Question: It seems I'm having an issue with either margin or padding... I can't tell which because when I make adjustments to either, it doesn't affect them. Maybe it's neither that's provoking the problem. What I'm referring to is the margin/padding above the title for the card.

But here is the <URL> and rewriting everything but still cannot find anything. Any help would be greatly appreciated, thanks!
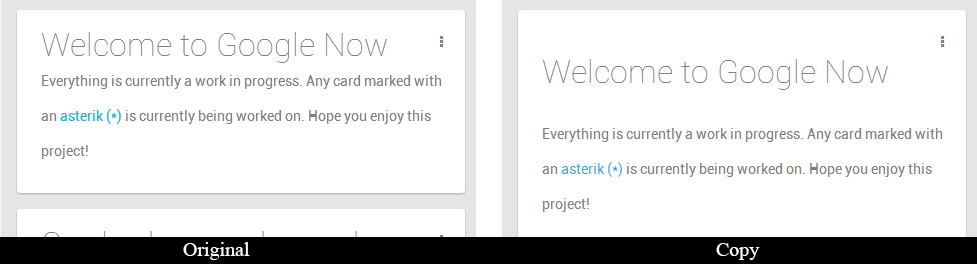
Answer: Webkit browsers add certain styling to html tags
ex:
'''
webkit-any(article,aside,nav,section) h1 {
font-size: 1.5em;
-webkit-margin-before: 0.83em;
-webkit-margin-after: 0.83em;
}
'''
All you have to do is "reset" your css.
'''
// If you want a "global" reset
* {
margin: 0;
}
'''
or
'''
h1 {
margin: 0;
}
'''